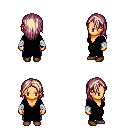
a pixel art fantasy rpg character, female body template, human, tanned skin, gray robe, metal pants, white blonde long hairstyle, white cloth bandages, brown shoes, four views (front, back, left, right), 2x2 character sprite sheet, small pixel art, hard edges, no anti-aliasing